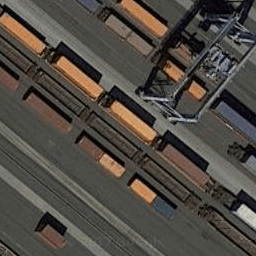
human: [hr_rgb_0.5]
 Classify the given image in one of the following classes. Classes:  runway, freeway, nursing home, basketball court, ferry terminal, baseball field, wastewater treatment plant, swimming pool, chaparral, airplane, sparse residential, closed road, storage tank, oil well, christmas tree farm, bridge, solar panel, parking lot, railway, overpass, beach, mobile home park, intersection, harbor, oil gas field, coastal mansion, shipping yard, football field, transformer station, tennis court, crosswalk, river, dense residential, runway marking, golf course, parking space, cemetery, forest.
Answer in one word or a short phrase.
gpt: shipping yard